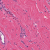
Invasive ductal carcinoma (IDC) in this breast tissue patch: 0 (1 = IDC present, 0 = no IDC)